Field crop: tomato
Growth stage: 1
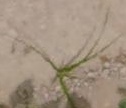
Species: cyperus